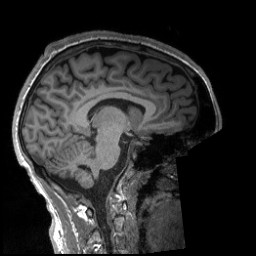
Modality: T1w
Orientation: sagittal